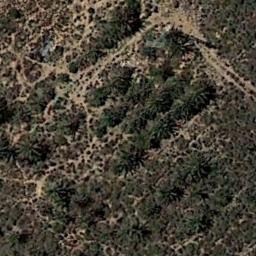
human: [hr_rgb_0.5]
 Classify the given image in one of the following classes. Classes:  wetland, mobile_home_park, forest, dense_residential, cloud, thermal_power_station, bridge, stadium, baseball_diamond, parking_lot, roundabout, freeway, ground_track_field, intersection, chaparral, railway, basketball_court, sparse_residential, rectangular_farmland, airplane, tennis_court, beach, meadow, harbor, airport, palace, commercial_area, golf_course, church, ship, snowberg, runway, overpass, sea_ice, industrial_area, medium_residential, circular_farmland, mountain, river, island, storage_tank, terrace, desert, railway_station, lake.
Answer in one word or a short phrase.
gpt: chaparral